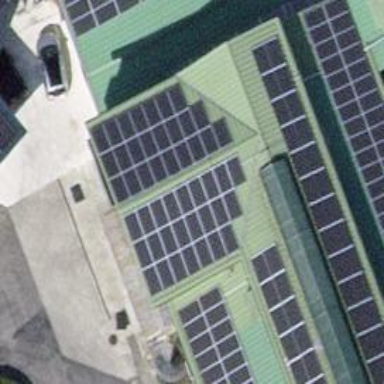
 consisting of solar photovoltaic panels."